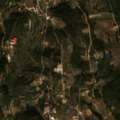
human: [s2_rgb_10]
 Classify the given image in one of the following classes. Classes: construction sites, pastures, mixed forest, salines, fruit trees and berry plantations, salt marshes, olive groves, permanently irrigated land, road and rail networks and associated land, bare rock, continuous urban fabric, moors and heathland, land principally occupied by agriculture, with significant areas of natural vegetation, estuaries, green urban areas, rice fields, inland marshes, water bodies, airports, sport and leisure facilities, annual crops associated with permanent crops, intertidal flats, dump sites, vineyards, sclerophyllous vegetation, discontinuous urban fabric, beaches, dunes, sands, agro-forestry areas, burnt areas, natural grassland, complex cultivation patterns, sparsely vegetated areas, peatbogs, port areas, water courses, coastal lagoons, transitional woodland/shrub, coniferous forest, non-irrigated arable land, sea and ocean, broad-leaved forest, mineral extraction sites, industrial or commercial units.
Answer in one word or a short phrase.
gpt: olive groves, complex cultivation patterns, sclerophyllous vegetation, transitional woodland/shrub